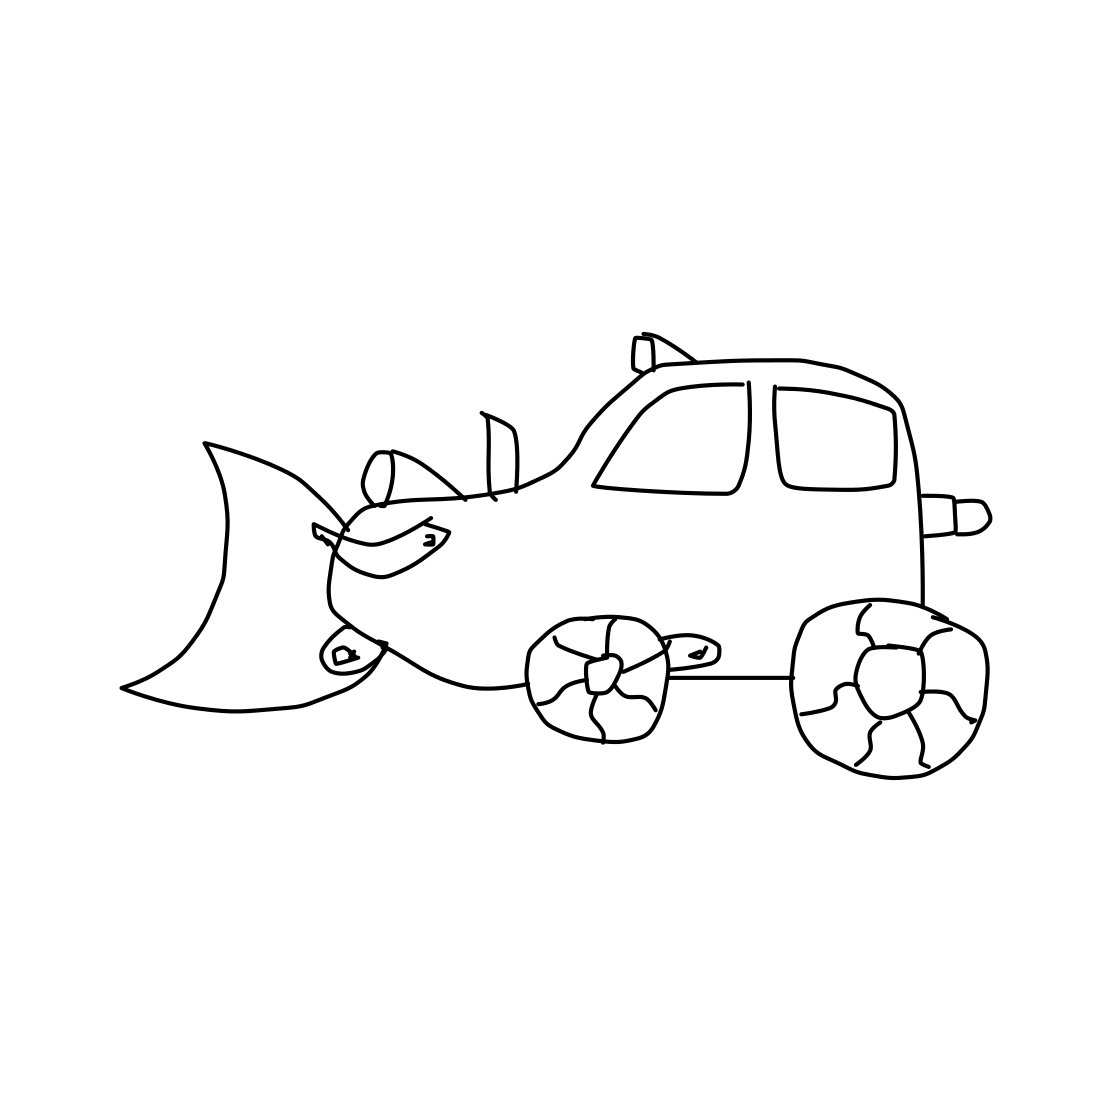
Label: bulldozer